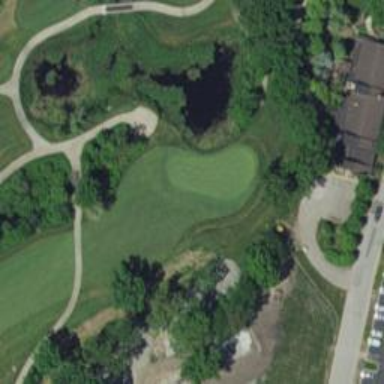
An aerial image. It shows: Golf hole.